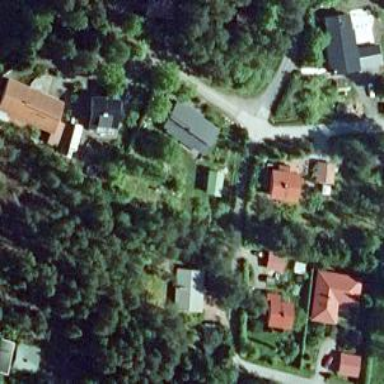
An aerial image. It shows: Charming neighbourhood.